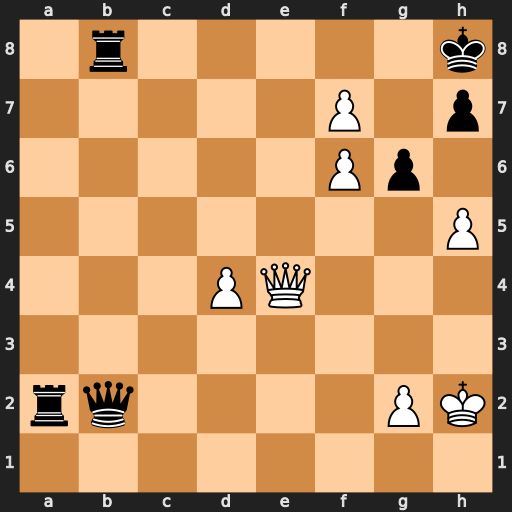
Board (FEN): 1r5k/5P1p/5Pp1/7P/3PQ3/8/rq4PK/8
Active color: w
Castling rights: -
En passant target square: -
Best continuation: Qe8+ Rxe8 fxe8=Q#